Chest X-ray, AP view. Patient: 58 years old, sex F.
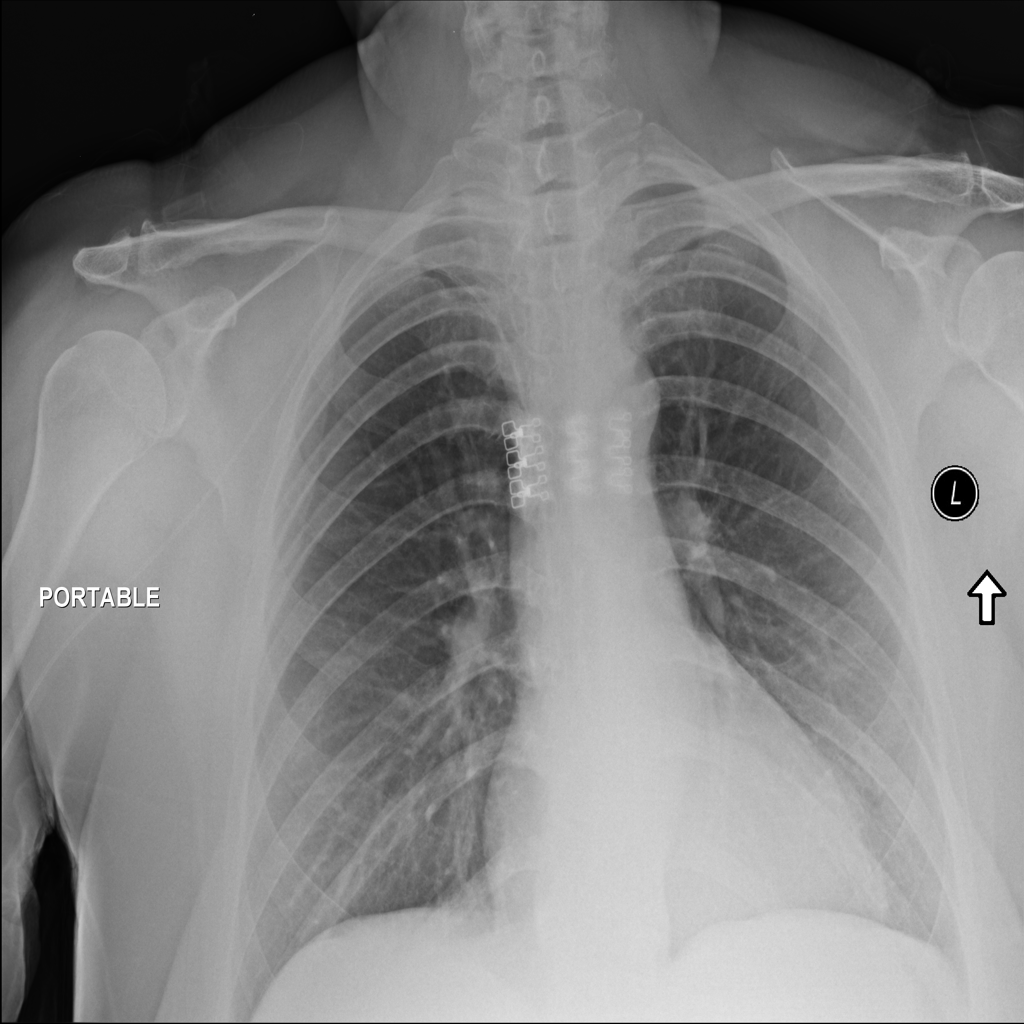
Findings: No Finding